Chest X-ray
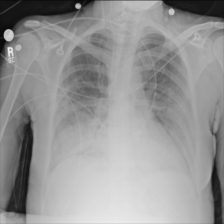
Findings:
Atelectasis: negative
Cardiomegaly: negative
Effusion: negative
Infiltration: negative
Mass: negative
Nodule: negative
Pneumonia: negative
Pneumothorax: negative
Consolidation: positive
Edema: negative
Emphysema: negative
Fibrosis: negative
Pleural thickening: negative
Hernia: negative